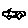
Label: car